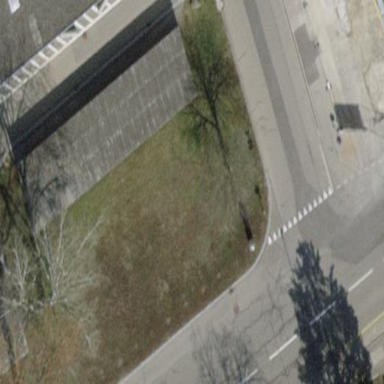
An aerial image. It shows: View of roof of building.